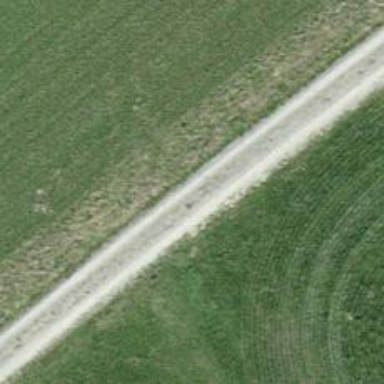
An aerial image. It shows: Track with compacted grade2 surface.